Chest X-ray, PA view. Patient: 26 years old, sex M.
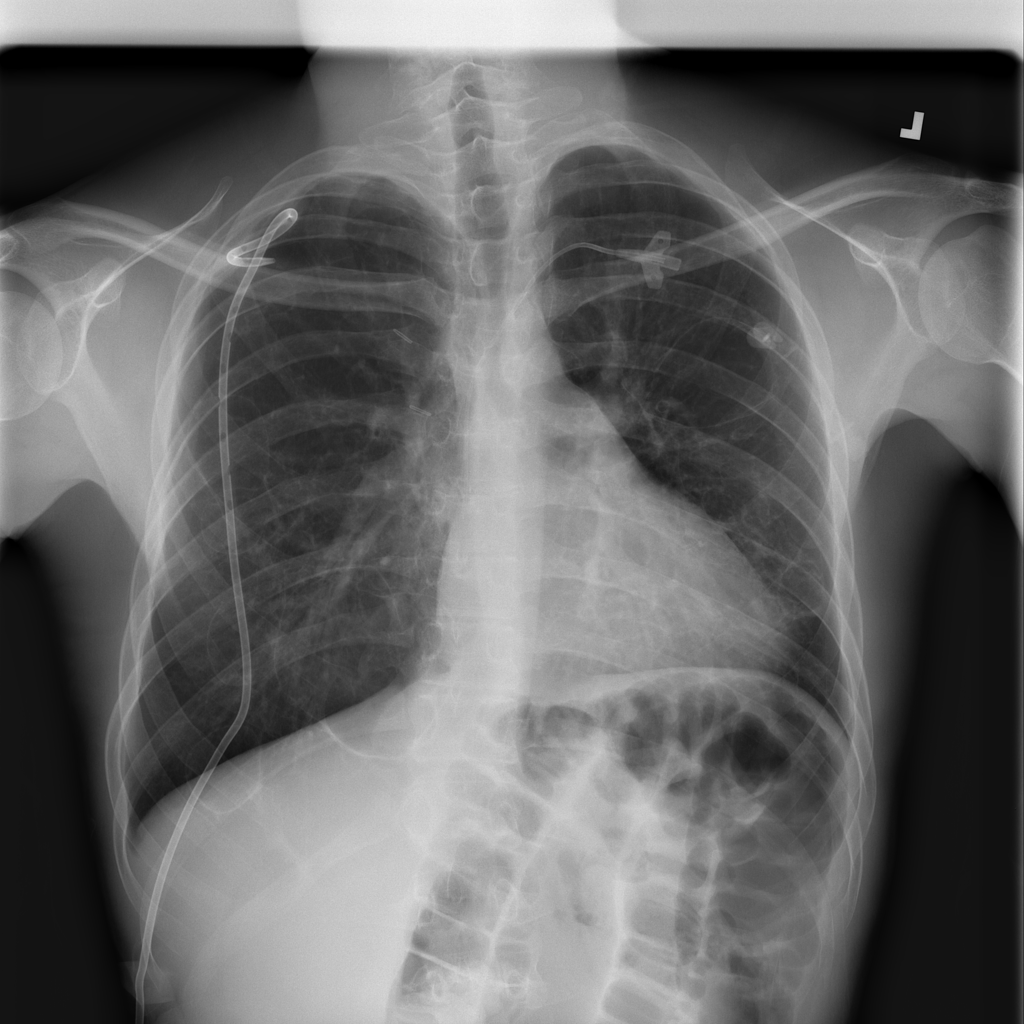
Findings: No Finding